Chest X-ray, PA view. Patient: 32 years old, sex M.
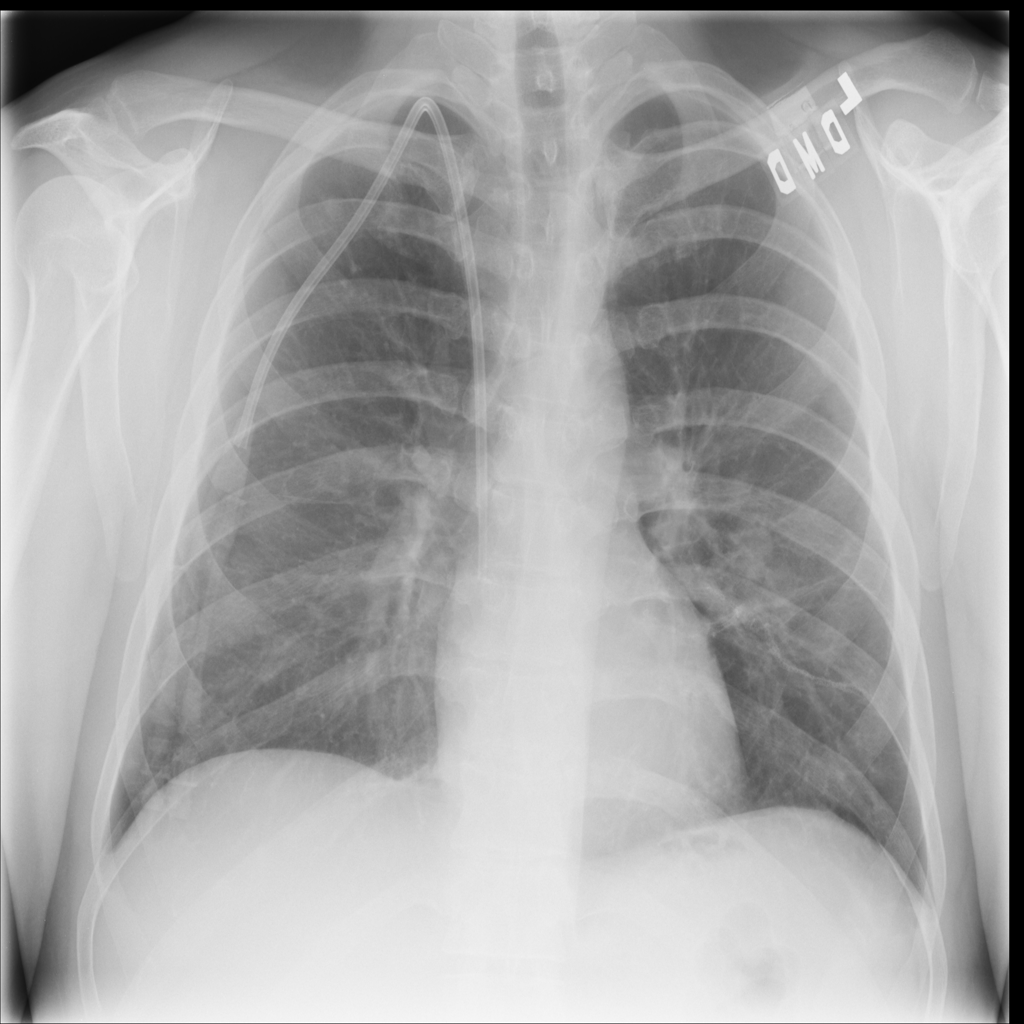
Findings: Nodule